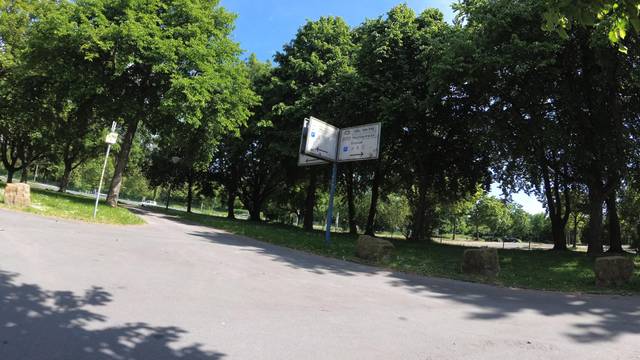
Region: Germany
Coordinates: 51.492, 7.459